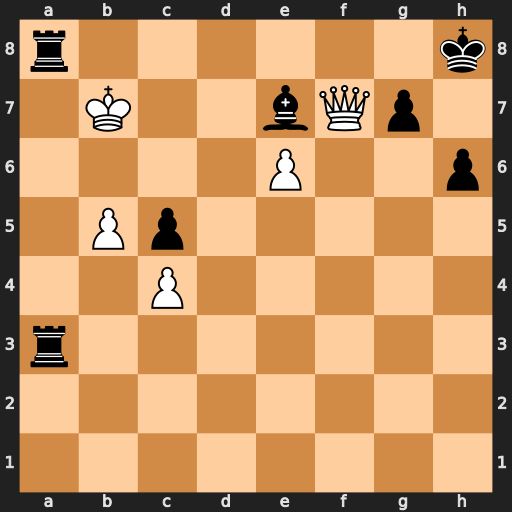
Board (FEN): r6k/1K2bQp1/4P2p/1Pp5/2P5/r7/8/8
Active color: w
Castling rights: -
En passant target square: -
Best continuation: b6 Bd6 Kc6